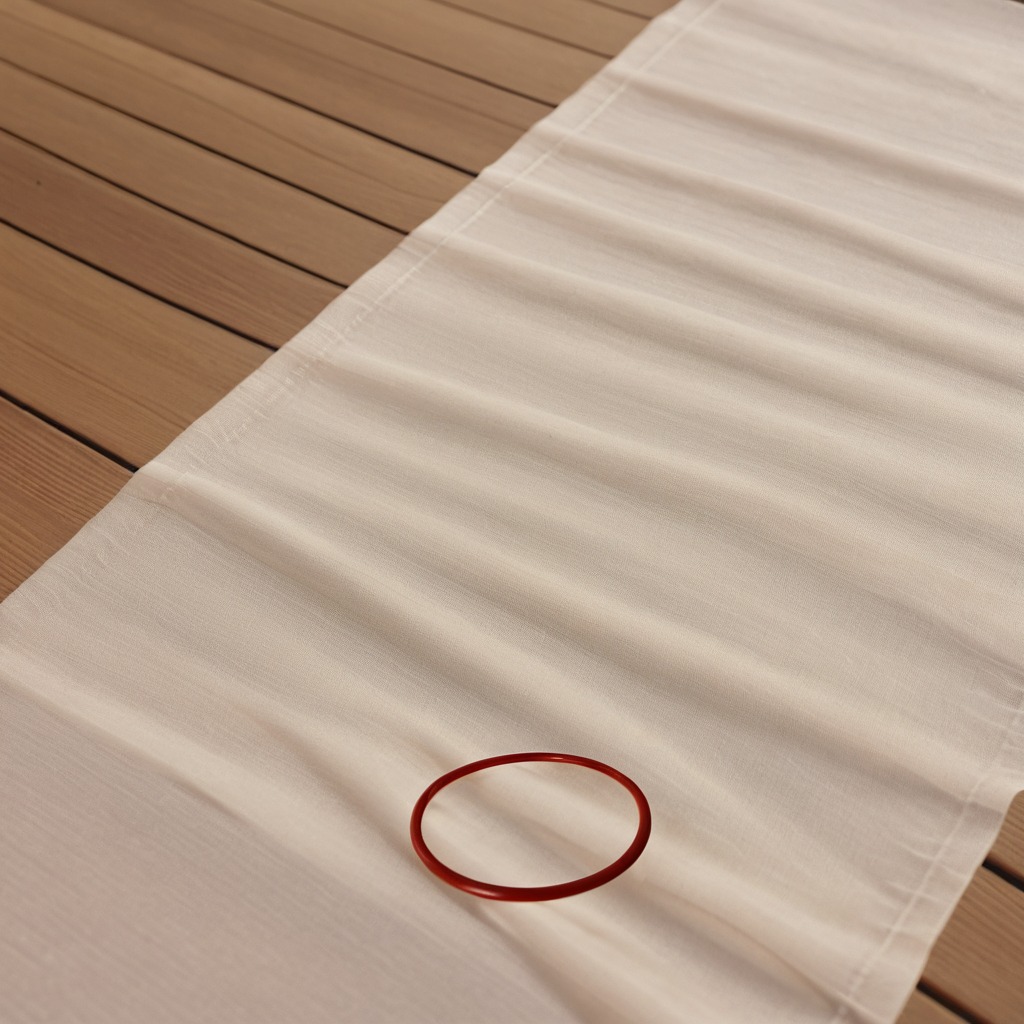
A rubber O-ring lying on a wooden table in an outdoor workshop during daytime bright natural light soft shadows worn but beneath the cloth.